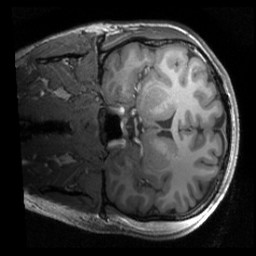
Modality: T1w
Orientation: coronal
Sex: male